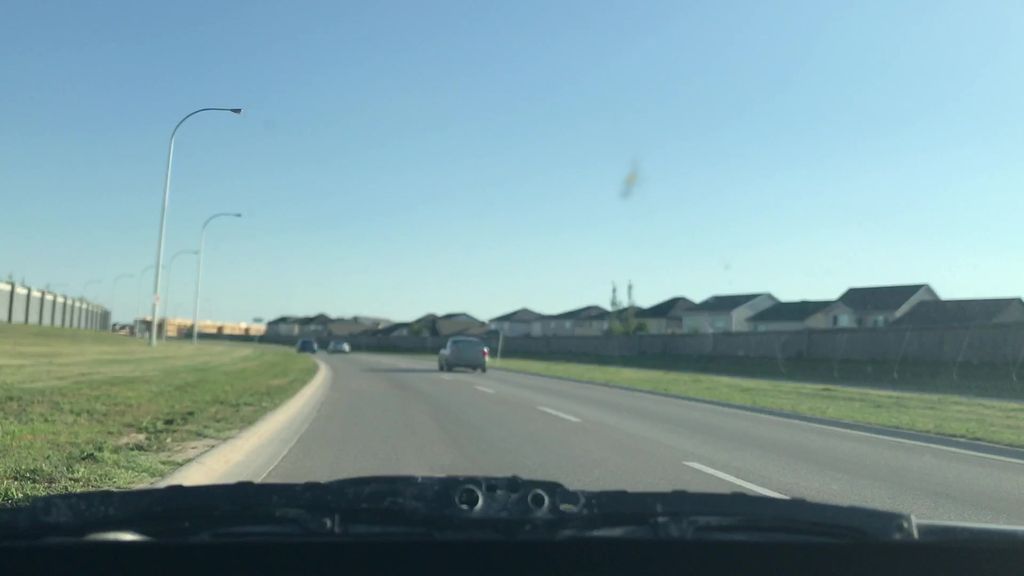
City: winnipeg